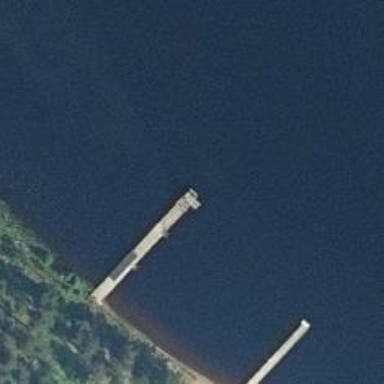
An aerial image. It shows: Man-made pier.